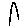
Label: star